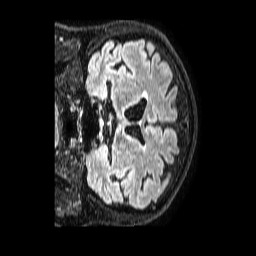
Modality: FLAIR
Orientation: coronal
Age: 73
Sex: male
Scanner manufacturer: philips
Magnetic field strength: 1.5 T
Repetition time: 4.8 s
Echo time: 0.3 s